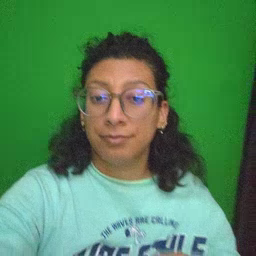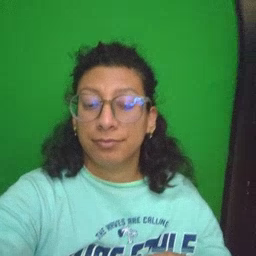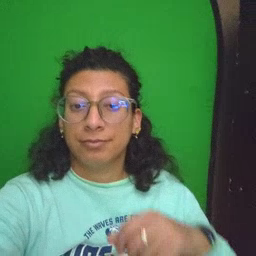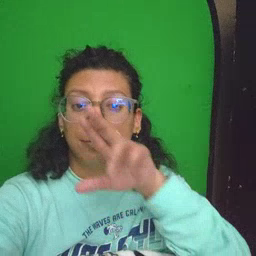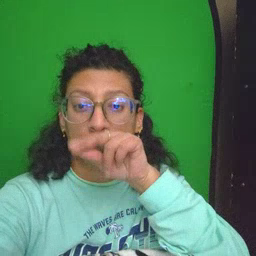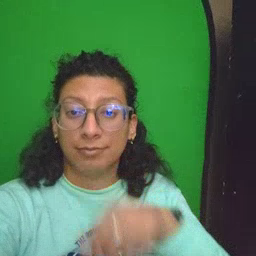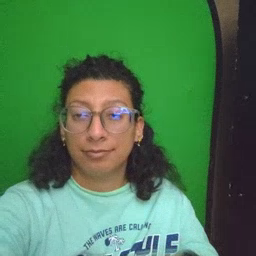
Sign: duck